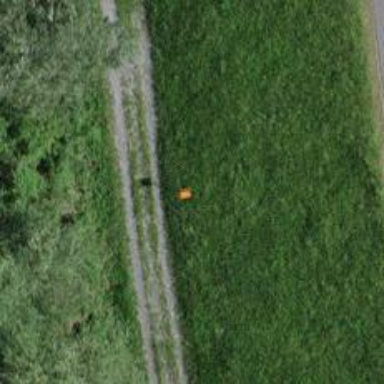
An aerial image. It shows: Aerial marker.